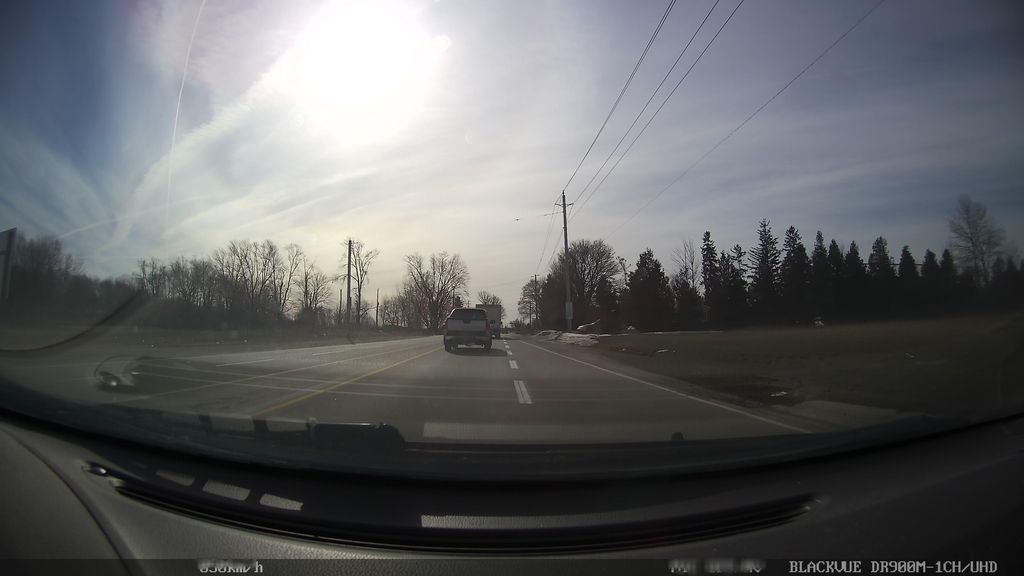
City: kitchener-waterloo